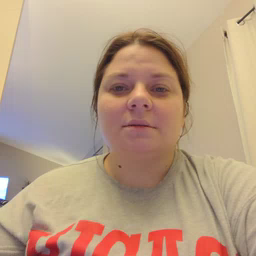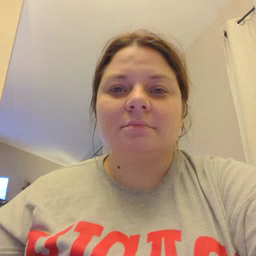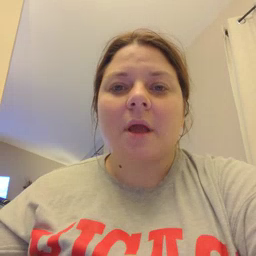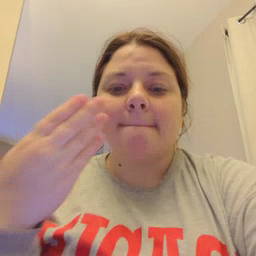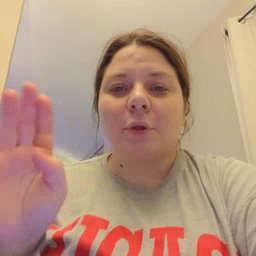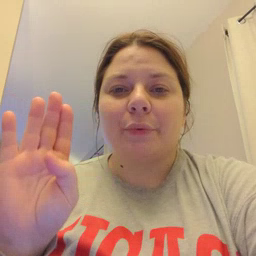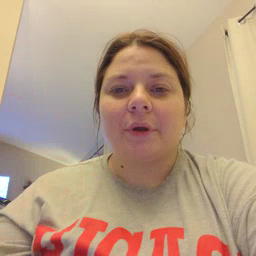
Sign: blue